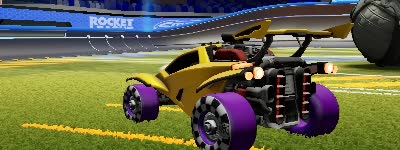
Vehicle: octane